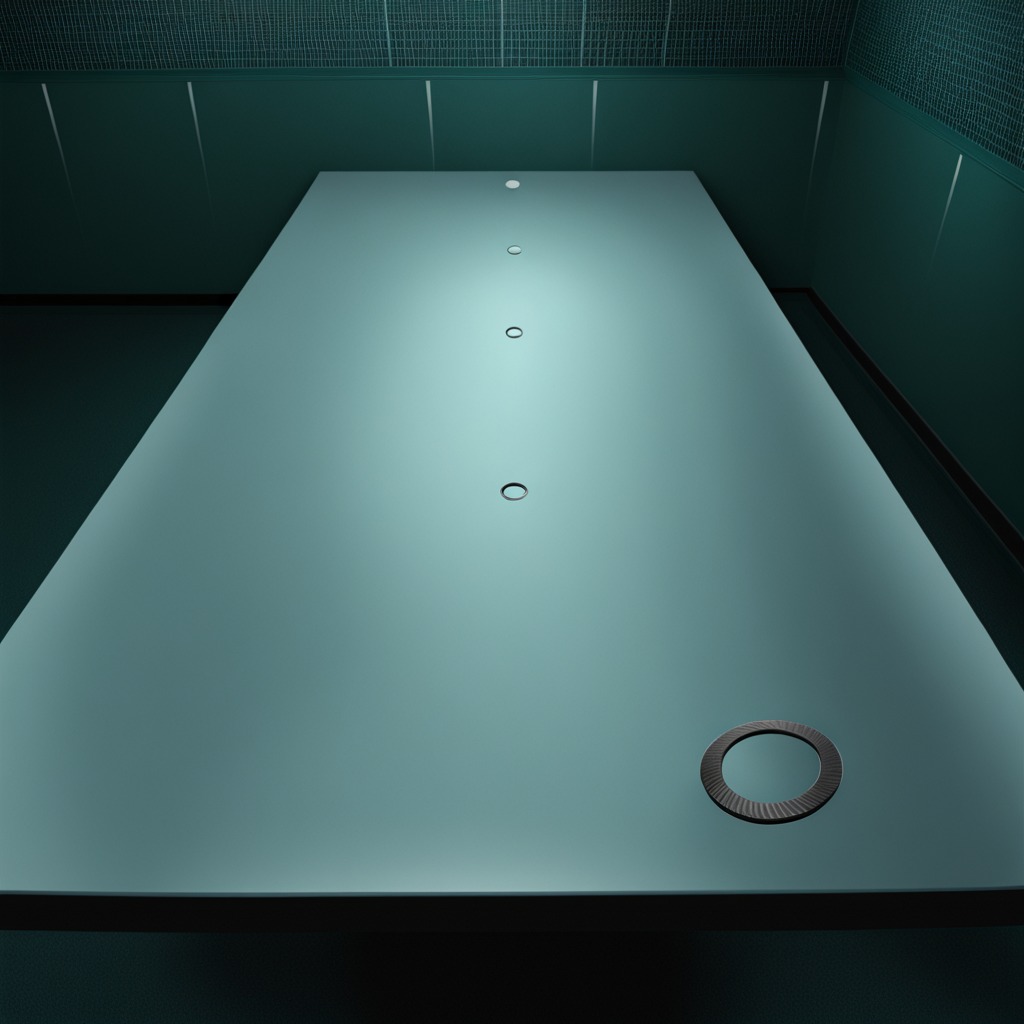
A flat metal washer is lying on a clean empty table in a railway signal maintenance room lit by harsh overhead fluorescents.